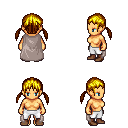
a pixel art fantasy rpg character, female body template, human, tanned skin, gray cape, white pants, blonde twin-tailed hairstyle, brown shoes, four views (front, back, left, right), 2x2 character sprite sheet, small pixel art, hard edges, no anti-aliasing